Question: I want to have this kind of look for my tabs , e.g. when the user clicks on a certain tab or on focus that tab's image should get enlarged.
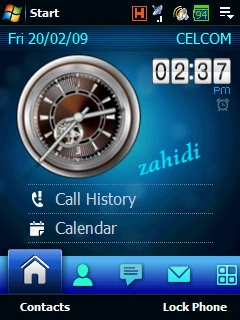
Answer: You can muck around with tab sizes in Android, its a bit gnarly, but can be done
tabHost.getTabWidget().getChildAt(1).getLayoutParams().height =
tabHeight;
Where childAt is the tab you want to muck with.. I generally have modified all my tabs to the same height (loop through them all) when I do this, but it should allow you to change height dynamically one at a time like you want.
Catch the user selecting it, then go set the size of the last selected back to "normal" and increase the size of the one selected.